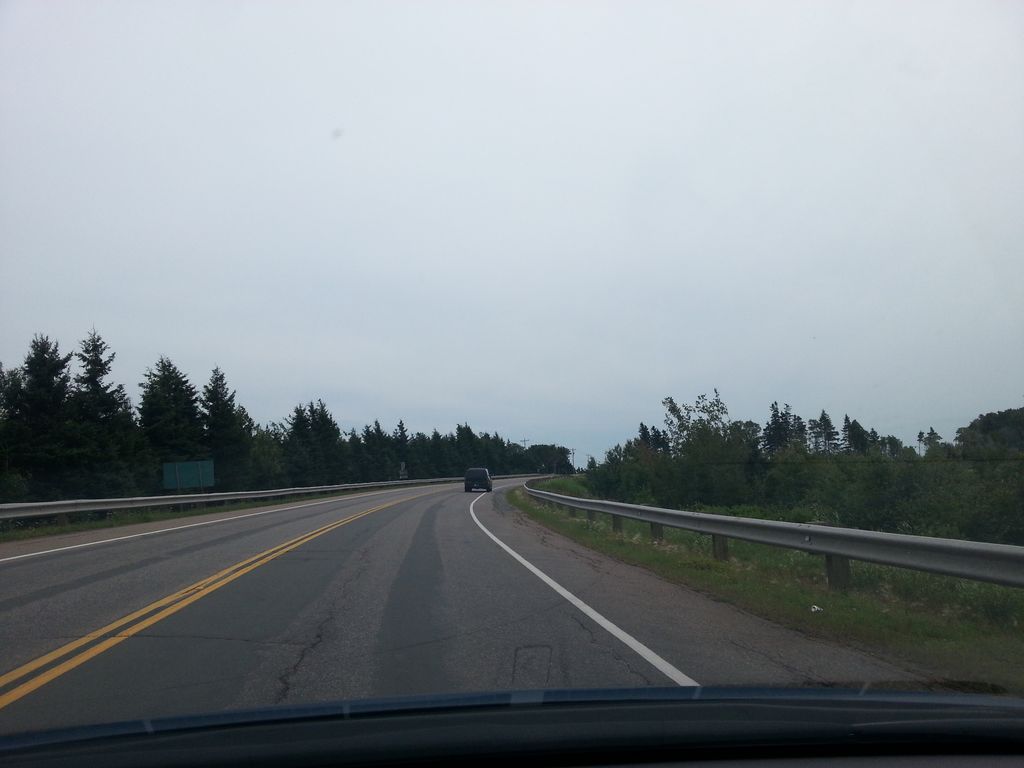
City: charlottetown